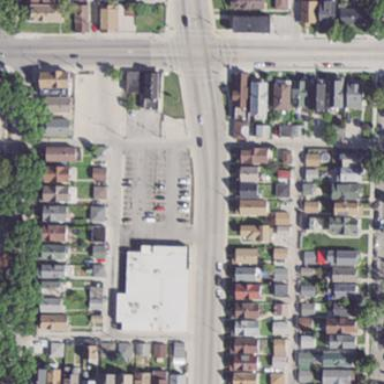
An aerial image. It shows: Sidewalk.